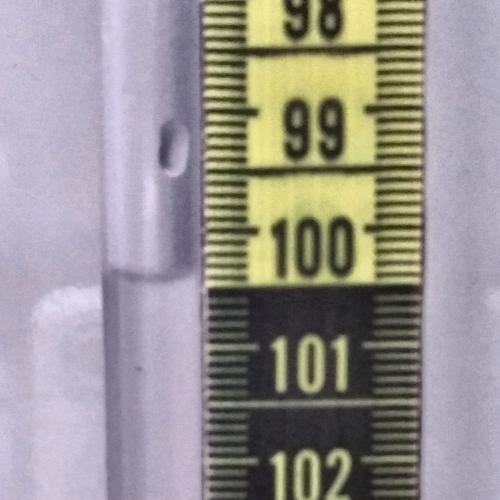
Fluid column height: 100.4 cm